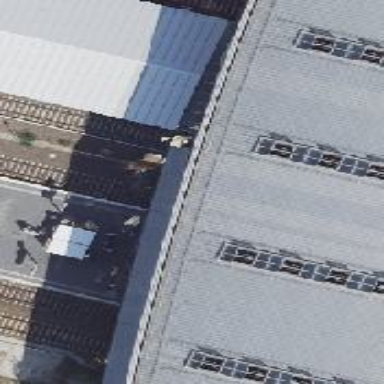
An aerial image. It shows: Platform edge at railway station.